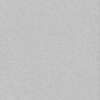
Label: dusty